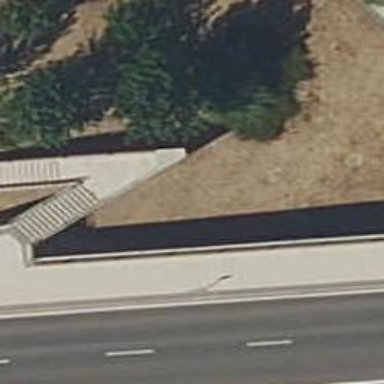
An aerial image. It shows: Bridge with steps made of paving stones.